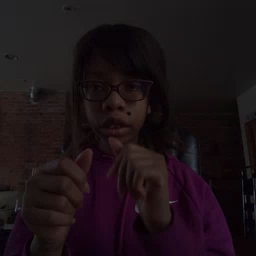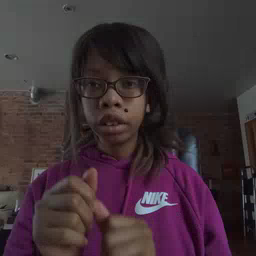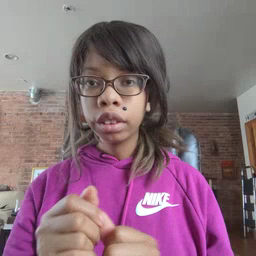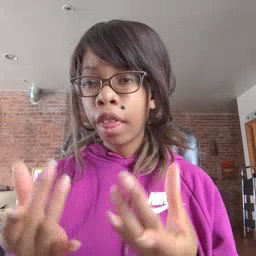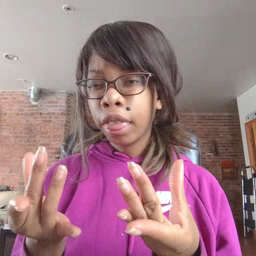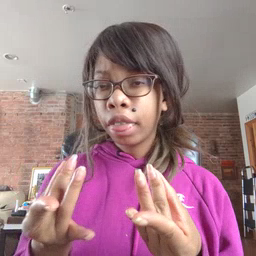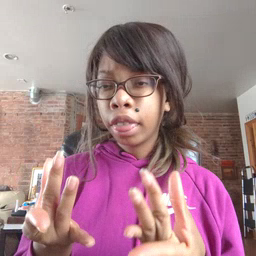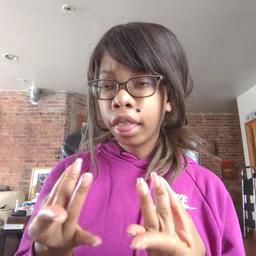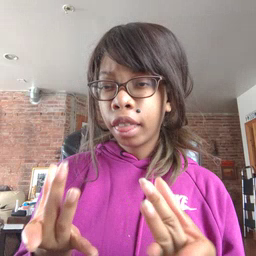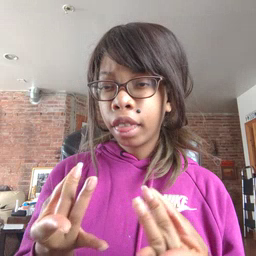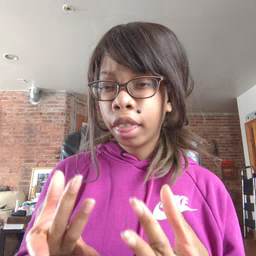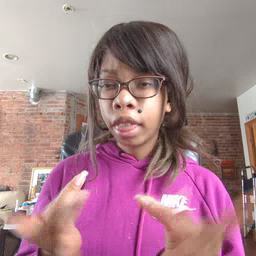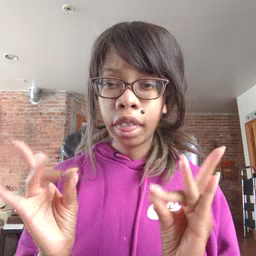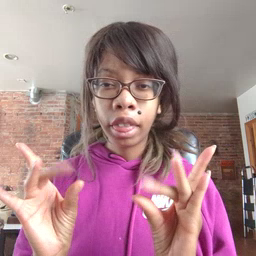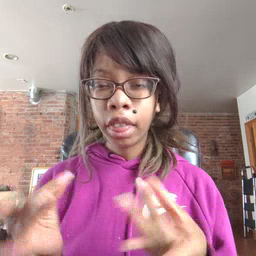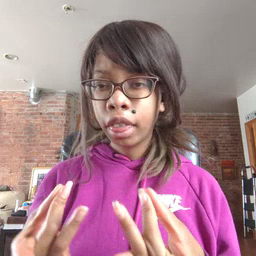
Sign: sticky